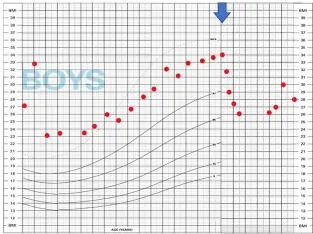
Modified WHO growth charts* display both case patients. : Case patient 2:length for age, and ,weight for age.
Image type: chart (chart)